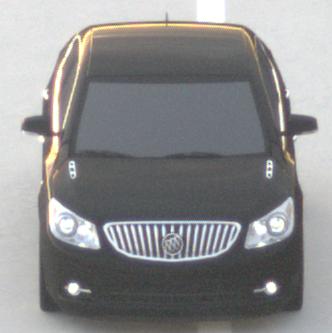
Make: Buick
Model: LaCrosse
Detailed model: Gen. 2
Model produced from: 2009
Model produced until: 2016
Doors: 4
Color: black
Road condition: dry road
Daytime: sunrise or sunset
Contrast: low contrast